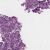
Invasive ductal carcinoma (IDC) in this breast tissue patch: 1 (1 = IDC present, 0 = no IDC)